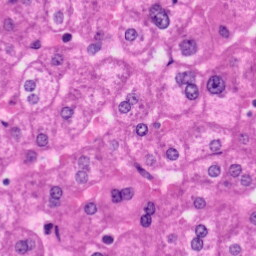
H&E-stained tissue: Liver